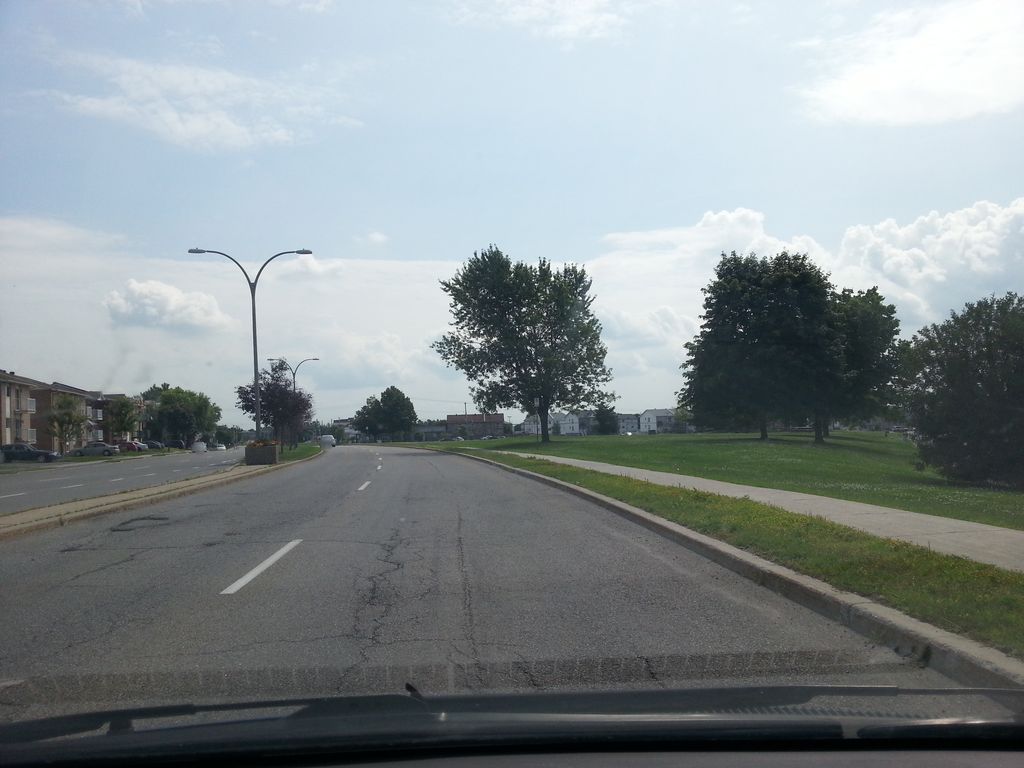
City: ottawa-gatineau